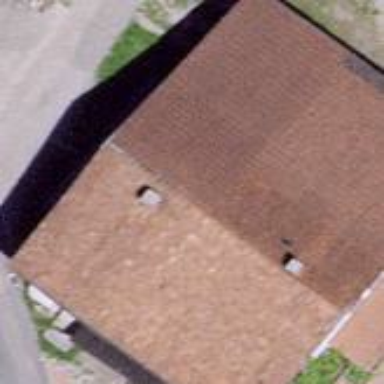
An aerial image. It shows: Building with gabled roof oriented across its structure.